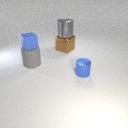
large gray metal cylinder above large brown metal cube